Question: When I log in with Facebook at <URL> and I visit some article, a link to this article is shown at my facebook wall.
The note on Facebook says, for example "Paul read article in application "
I would like to add same feature to my website. How to do it? I could't find any usefull examples or tutorials.
Example:

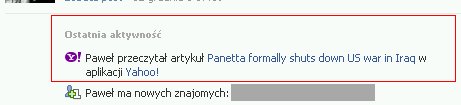
Answer: Facebook has a <URL> that covers this capability. I recommend starting with the documentation on Actions and Objects before delving into the tutorial if you have no experience with Graph API.